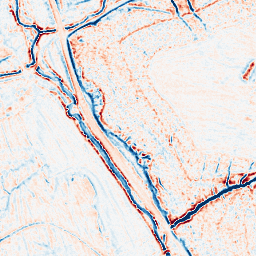
Category: edge_preserving
Decomposition family: bilateral
Decomposition parameters: d: 9
sigma_color: 25
sigma_space: 75
Upsampling method: sinc_hamming
Upsampling parameters: scale: 2
kernel_size: 4
Upsampling scale: 2